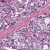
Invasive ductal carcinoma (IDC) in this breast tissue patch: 1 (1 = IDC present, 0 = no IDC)